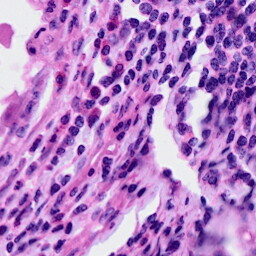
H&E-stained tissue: Cervix